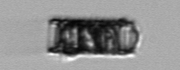
Label: Paralia_sulcata